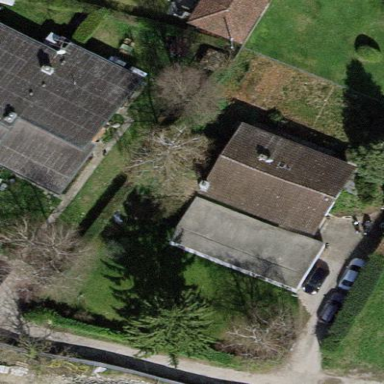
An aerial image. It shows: Garden enclosed by fence.